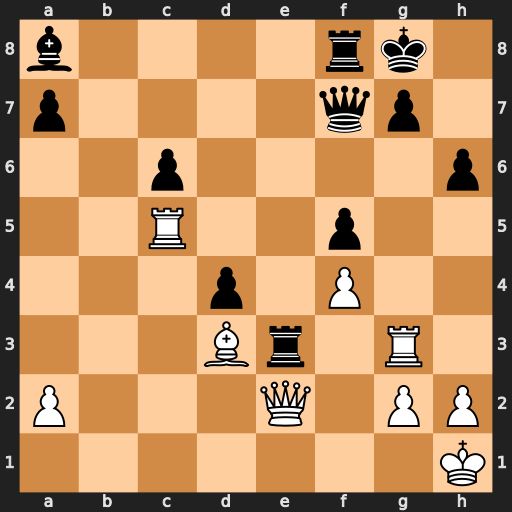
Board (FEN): b4rk1/p4qp1/2p4p/2R2p2/3p1P2/3Br1R1/P3Q1PP/7K
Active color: w
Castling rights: -
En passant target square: -
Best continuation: Rxe3 dxe3 Bc4